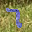
Label: 7